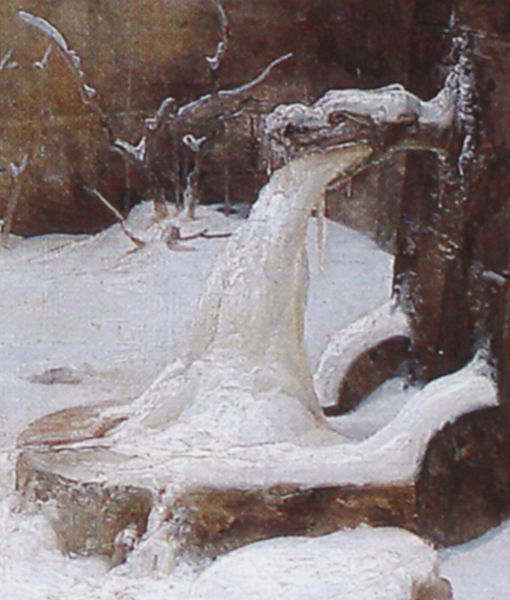
Titel: Klosterhof im Schnee
Künstler: Carl Friedrich Lessing
Institution: Köln, Wallraf-Richartz-Museum
Schlagwörter: baum, gemälde, kopf, wasser, weiß, äste, braun, eis, schnee, stein, kalt, strauch, sonne, auge, wasserfall, brunnen, bassin, garten, mauer, kahl, winter, foto, fotografie, kälte, becken, photo, wasserhahn, maul, trog, einfassung, tierkopf, wasserspeier, drachen, drache, gefroren, vereist, zugefroren, drachenkopf, tropfstein, eiszapfen, esi, wasserpeier, eissäule, veresit